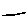
Label: line